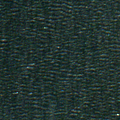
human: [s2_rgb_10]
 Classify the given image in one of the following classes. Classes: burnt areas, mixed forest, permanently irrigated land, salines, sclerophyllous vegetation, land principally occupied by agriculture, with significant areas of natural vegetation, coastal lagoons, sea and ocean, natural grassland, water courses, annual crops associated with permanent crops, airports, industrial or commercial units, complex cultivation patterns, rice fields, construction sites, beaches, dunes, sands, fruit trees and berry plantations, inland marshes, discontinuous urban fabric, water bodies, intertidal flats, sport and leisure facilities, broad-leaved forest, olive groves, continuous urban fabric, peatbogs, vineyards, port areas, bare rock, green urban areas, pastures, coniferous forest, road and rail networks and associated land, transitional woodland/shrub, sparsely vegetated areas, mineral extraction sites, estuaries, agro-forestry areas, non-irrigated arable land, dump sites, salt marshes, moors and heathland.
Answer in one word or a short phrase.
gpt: sea and ocean